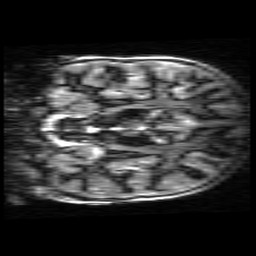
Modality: MP2RAGE
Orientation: coronal
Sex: female
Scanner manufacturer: siemens
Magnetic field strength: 3 T
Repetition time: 5 s
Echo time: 0.00355 s